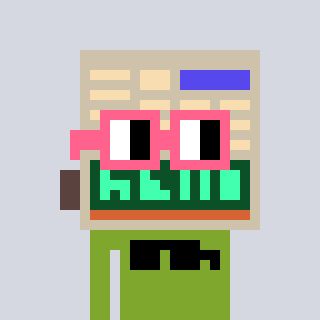
a pixel art character with square pink glasses, a calculator-shaped head and a slimegreen-colored body on a cool background